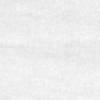
Label: no_change